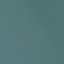
Land use / land cover: SeaLake